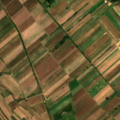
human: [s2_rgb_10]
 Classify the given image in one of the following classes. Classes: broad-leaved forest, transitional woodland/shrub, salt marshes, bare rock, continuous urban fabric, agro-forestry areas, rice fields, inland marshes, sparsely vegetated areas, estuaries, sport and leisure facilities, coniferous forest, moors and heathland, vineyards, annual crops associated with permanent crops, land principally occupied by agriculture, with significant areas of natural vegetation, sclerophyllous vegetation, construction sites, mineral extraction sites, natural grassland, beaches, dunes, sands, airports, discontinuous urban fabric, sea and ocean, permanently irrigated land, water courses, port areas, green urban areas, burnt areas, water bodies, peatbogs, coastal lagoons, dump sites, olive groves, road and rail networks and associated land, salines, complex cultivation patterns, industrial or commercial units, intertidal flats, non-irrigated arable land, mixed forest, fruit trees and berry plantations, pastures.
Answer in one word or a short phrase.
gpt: non-irrigated arable land, land principally occupied by agriculture, with significant areas of natural vegetation